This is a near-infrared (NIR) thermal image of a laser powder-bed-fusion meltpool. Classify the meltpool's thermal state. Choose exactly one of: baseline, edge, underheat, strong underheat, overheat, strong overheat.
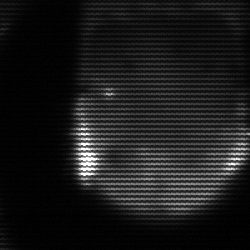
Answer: edge